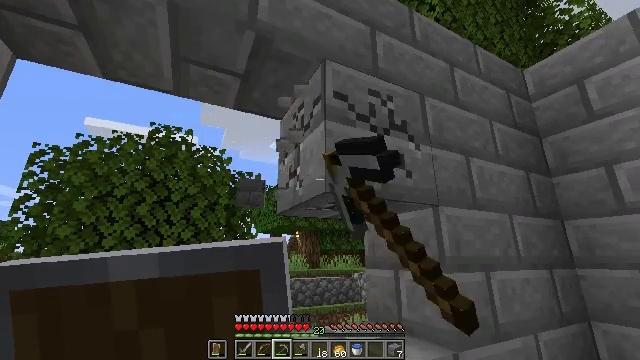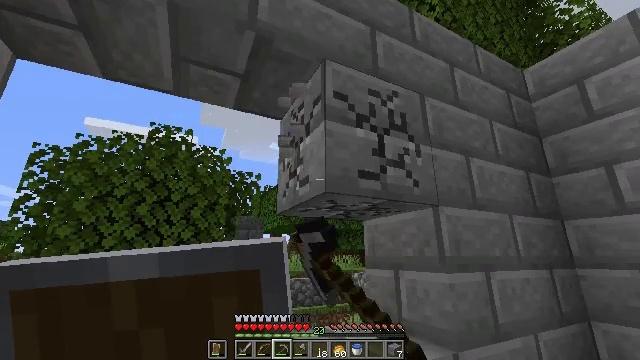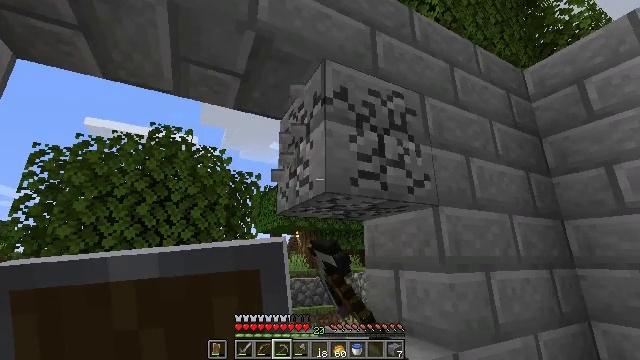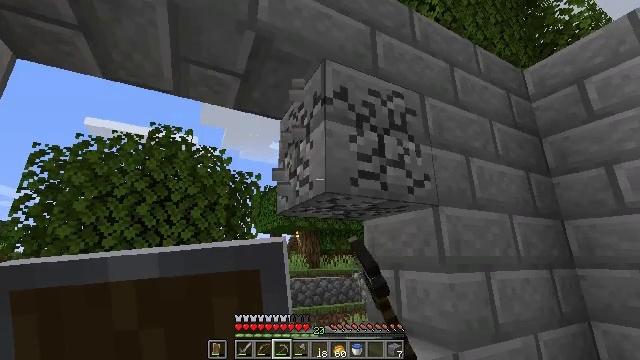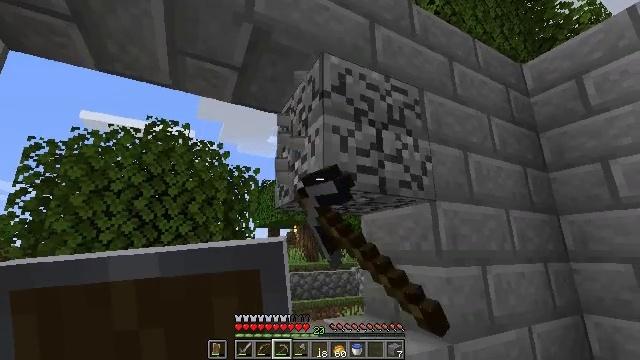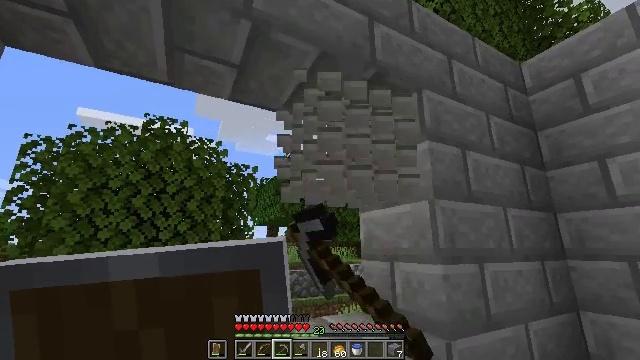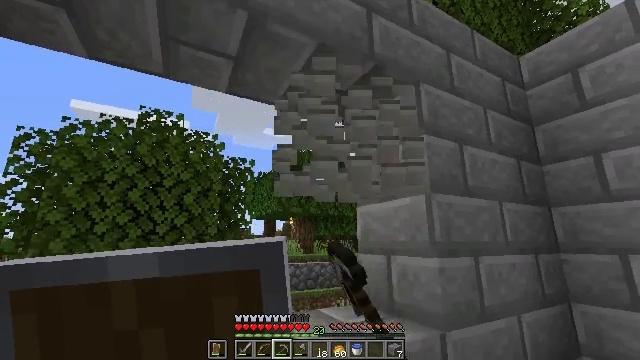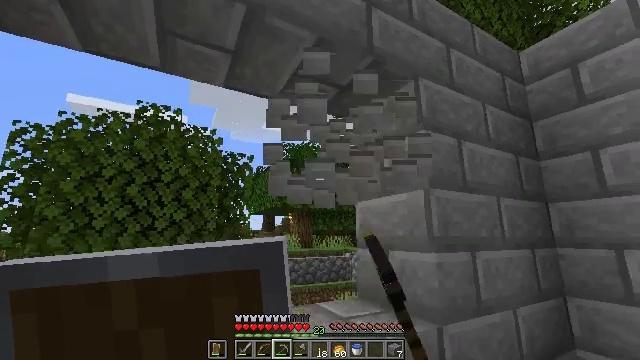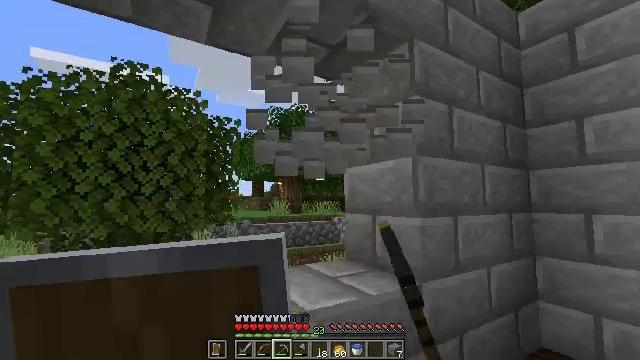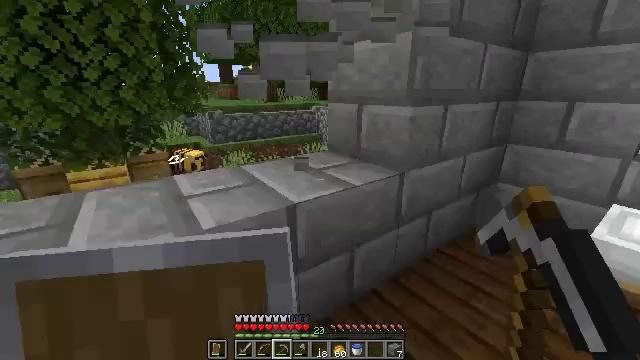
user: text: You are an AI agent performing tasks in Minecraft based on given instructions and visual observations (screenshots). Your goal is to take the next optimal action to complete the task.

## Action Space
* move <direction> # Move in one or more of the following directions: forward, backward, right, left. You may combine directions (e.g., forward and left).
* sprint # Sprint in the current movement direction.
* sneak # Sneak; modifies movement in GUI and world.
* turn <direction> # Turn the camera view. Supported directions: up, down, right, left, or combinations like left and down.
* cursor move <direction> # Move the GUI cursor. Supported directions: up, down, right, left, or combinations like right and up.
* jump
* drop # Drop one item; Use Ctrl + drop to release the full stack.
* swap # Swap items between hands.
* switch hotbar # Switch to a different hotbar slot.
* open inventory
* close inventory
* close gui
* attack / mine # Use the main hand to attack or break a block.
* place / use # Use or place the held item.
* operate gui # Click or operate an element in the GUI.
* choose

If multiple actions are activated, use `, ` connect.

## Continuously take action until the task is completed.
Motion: motion action
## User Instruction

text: Collect the stone bricks by mining.
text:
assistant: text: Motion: attack / mine
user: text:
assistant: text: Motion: attack / mine
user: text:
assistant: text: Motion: attack / mine
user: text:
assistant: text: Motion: turn down, attack / mine
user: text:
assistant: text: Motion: attack / mine
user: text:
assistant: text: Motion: turn down, attack / mine
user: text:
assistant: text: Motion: turn down, attack / mine
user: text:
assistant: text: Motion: move forward, turn right and down, attack / mine
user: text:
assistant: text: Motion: move forward and move left, turn right and down, attack / mine
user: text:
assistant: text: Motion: jump